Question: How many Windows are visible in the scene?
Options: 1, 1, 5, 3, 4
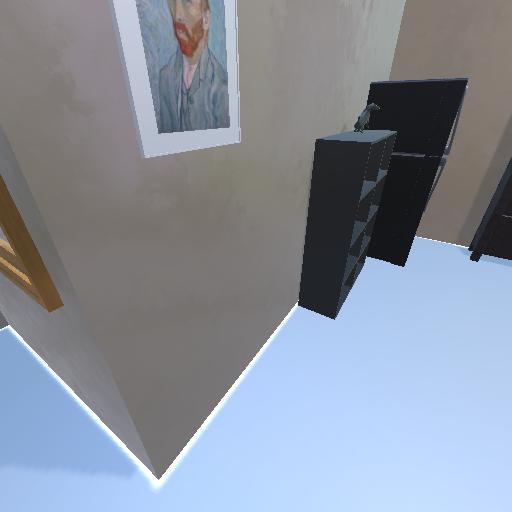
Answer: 1